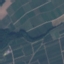
Label: PermanentCrop